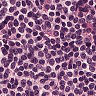
Metastatic tissue present: no